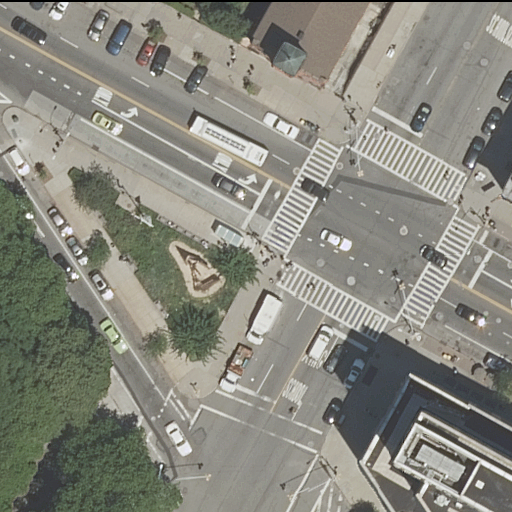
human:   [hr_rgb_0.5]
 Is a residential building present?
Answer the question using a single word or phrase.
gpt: yes

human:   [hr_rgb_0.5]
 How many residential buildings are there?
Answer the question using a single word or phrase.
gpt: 4

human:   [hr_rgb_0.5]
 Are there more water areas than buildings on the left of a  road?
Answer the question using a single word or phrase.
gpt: no

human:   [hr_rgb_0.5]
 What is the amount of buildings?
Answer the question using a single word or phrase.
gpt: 4

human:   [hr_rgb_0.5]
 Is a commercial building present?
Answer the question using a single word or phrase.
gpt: no

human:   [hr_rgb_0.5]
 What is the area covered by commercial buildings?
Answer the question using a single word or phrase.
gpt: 0m2

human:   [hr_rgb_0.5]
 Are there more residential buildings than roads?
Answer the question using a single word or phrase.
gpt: no

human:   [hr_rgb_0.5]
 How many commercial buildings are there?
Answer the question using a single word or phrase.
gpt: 0

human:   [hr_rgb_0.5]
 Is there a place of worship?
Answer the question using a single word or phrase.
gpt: yes

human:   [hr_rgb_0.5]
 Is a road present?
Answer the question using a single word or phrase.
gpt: yes

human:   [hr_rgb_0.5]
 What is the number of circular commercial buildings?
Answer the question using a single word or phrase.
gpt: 0

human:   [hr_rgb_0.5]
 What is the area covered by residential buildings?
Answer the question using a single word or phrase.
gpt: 819m2

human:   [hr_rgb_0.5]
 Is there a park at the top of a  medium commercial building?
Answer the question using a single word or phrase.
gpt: no

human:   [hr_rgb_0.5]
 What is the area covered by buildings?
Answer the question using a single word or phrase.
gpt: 819m2

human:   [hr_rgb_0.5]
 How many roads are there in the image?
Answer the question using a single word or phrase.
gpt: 7

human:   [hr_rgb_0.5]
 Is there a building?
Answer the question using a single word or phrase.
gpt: yes

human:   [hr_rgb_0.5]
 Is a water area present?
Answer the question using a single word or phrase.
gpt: no

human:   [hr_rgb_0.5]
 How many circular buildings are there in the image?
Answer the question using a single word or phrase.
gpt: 0

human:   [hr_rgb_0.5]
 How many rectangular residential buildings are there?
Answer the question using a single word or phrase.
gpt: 4

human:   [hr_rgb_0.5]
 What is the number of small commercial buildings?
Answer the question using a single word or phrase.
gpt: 0

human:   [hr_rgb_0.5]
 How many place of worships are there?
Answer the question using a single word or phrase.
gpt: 1

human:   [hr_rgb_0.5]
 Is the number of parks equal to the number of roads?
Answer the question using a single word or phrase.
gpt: no

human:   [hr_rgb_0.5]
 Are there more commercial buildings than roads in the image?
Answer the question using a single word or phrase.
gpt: no

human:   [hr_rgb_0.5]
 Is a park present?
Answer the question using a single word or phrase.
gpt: yes

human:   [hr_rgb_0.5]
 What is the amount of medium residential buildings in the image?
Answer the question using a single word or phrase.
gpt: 1

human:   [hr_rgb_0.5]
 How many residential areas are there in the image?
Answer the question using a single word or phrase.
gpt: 1

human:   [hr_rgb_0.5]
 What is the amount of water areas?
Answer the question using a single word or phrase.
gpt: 0

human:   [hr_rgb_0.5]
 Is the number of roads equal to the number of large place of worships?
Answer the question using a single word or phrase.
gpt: no

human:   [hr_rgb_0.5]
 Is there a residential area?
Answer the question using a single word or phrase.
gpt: yes

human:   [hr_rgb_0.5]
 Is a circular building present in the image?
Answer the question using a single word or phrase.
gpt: no

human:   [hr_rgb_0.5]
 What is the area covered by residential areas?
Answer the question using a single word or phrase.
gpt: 6892m2

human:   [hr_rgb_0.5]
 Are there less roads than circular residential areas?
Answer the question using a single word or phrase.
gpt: no

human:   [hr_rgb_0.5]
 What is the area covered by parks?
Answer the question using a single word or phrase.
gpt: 498m2

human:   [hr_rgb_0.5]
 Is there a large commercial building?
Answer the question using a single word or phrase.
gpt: no

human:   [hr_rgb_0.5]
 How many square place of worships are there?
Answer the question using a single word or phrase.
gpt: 0

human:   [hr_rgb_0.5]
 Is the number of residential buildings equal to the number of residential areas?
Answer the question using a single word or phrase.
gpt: no

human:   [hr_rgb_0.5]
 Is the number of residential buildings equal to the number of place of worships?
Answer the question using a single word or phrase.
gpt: no

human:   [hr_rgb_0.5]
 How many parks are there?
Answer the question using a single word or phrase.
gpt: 1

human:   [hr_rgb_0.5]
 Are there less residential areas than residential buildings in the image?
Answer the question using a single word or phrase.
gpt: yes

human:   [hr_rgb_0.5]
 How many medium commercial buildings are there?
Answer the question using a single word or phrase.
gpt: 0

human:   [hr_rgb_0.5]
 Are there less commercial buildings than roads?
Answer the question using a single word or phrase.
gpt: yes

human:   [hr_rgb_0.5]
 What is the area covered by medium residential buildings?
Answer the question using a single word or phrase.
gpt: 245m2

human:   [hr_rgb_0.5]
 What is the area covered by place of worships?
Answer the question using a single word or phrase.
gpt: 245m2

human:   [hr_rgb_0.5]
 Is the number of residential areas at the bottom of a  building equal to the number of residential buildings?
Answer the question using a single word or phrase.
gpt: no

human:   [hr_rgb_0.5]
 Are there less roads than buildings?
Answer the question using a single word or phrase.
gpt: no

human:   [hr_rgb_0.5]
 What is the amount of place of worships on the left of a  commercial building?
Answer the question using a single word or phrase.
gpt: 0

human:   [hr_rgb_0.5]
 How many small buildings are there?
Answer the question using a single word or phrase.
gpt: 2

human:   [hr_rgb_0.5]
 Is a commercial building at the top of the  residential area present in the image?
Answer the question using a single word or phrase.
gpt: no

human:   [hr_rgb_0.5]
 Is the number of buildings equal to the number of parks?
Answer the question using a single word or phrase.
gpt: no

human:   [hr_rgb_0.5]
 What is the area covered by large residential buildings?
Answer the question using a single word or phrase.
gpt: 572m2

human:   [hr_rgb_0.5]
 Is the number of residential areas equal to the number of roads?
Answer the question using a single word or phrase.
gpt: no

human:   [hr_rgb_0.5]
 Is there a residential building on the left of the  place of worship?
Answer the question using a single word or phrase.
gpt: yes

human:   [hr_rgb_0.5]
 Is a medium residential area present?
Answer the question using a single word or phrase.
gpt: no

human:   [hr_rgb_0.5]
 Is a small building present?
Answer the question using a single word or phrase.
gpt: yes

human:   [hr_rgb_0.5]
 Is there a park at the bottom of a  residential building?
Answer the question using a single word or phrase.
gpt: yes

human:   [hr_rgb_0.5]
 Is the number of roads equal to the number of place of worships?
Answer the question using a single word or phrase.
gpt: no

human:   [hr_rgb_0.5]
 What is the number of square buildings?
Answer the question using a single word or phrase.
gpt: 0

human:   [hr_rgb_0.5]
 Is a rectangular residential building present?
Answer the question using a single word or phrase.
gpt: yes

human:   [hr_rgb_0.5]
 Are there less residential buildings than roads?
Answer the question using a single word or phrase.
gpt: yes

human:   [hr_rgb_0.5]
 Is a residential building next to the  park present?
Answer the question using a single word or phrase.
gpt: yes

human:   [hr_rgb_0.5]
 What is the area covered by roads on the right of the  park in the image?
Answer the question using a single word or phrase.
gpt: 0m2

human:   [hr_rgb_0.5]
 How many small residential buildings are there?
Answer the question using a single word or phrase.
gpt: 2

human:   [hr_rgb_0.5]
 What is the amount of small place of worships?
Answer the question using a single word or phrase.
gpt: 0

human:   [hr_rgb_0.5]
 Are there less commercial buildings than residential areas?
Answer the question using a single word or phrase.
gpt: yes